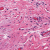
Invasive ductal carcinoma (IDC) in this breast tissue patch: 0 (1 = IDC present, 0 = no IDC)